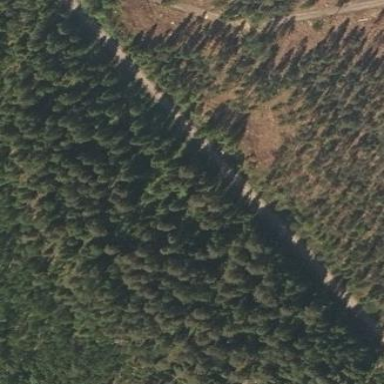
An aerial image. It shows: Evergreen forest with needle-leaved trees.